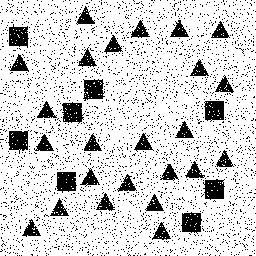
Squares: 8
Triangles: 24
Stars: 0
Total shapes: 32